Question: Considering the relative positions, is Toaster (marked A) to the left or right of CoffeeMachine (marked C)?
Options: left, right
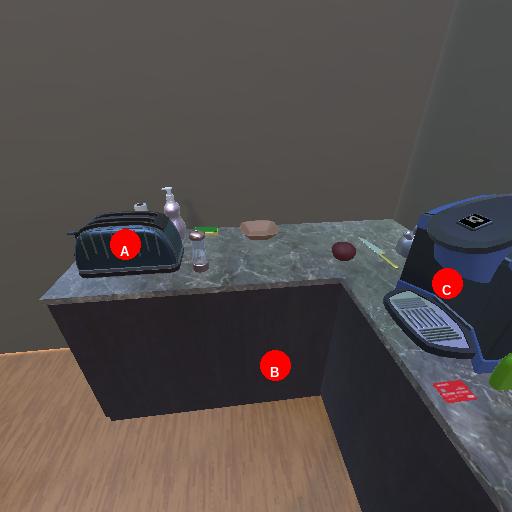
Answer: left